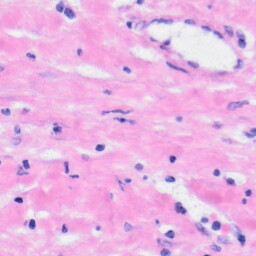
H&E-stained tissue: Liver